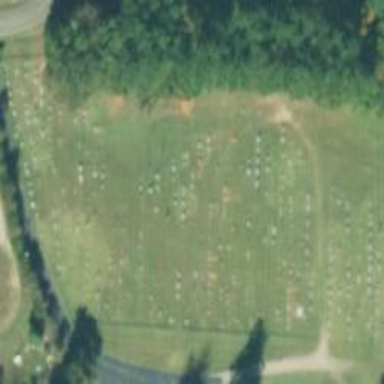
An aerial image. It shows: Cemetery.